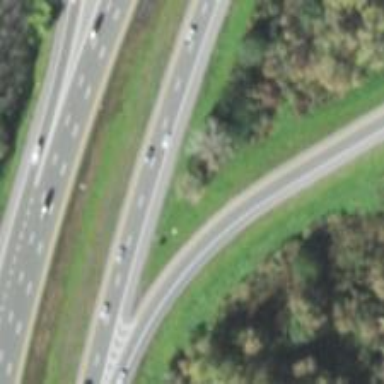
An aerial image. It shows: Asphalt motorway link.